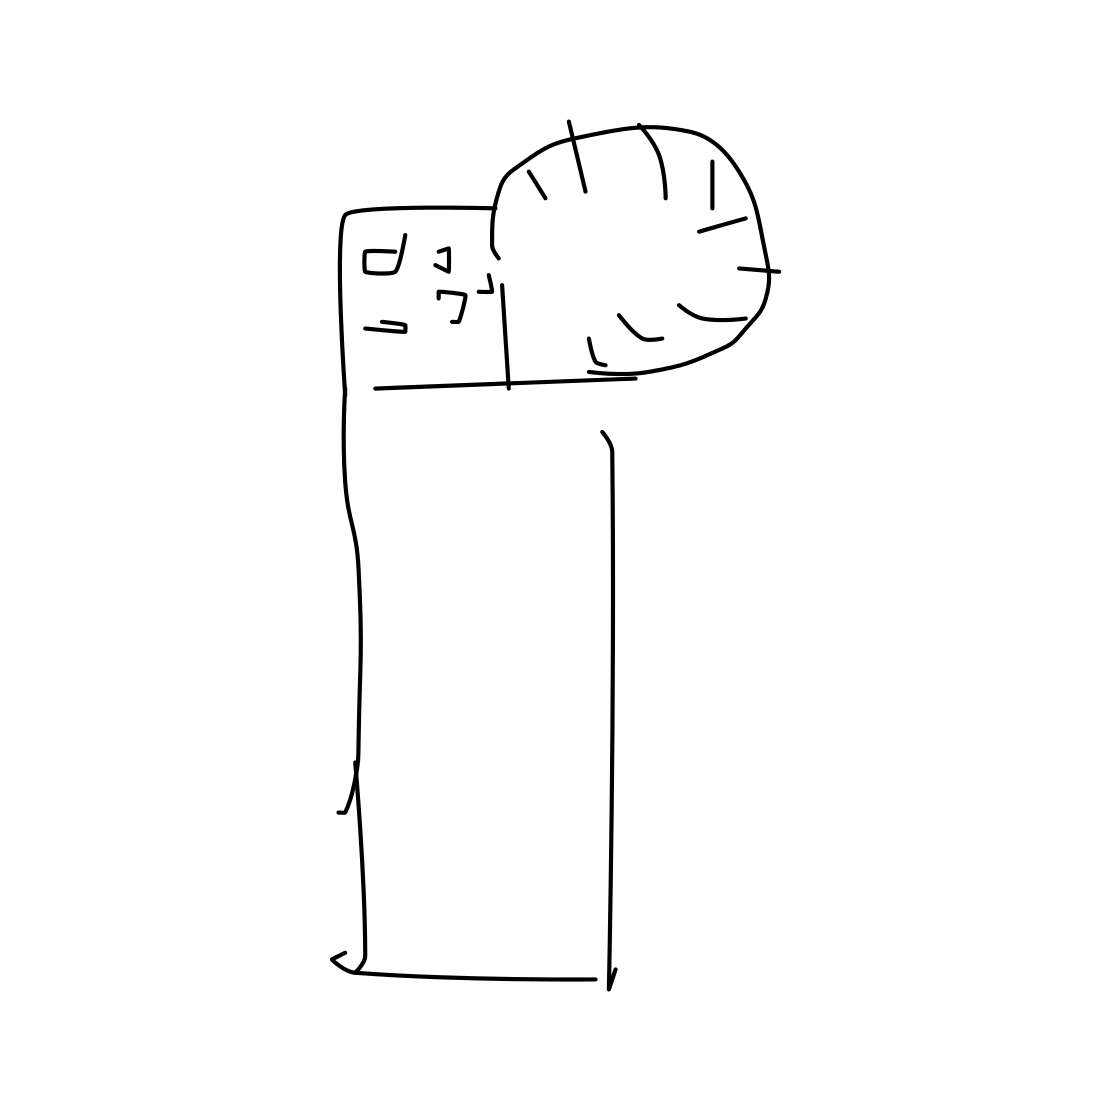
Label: lighter